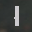
Label: 1